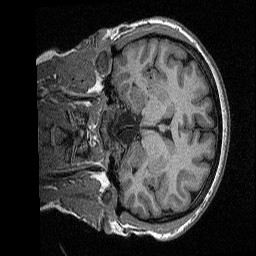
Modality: T1w
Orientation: coronal
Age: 35
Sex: female
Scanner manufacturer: siemens
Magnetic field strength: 3 T
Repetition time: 2.3 s
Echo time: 0.00298 s